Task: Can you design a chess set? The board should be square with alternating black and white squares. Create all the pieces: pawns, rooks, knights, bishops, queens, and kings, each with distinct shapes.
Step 1987:
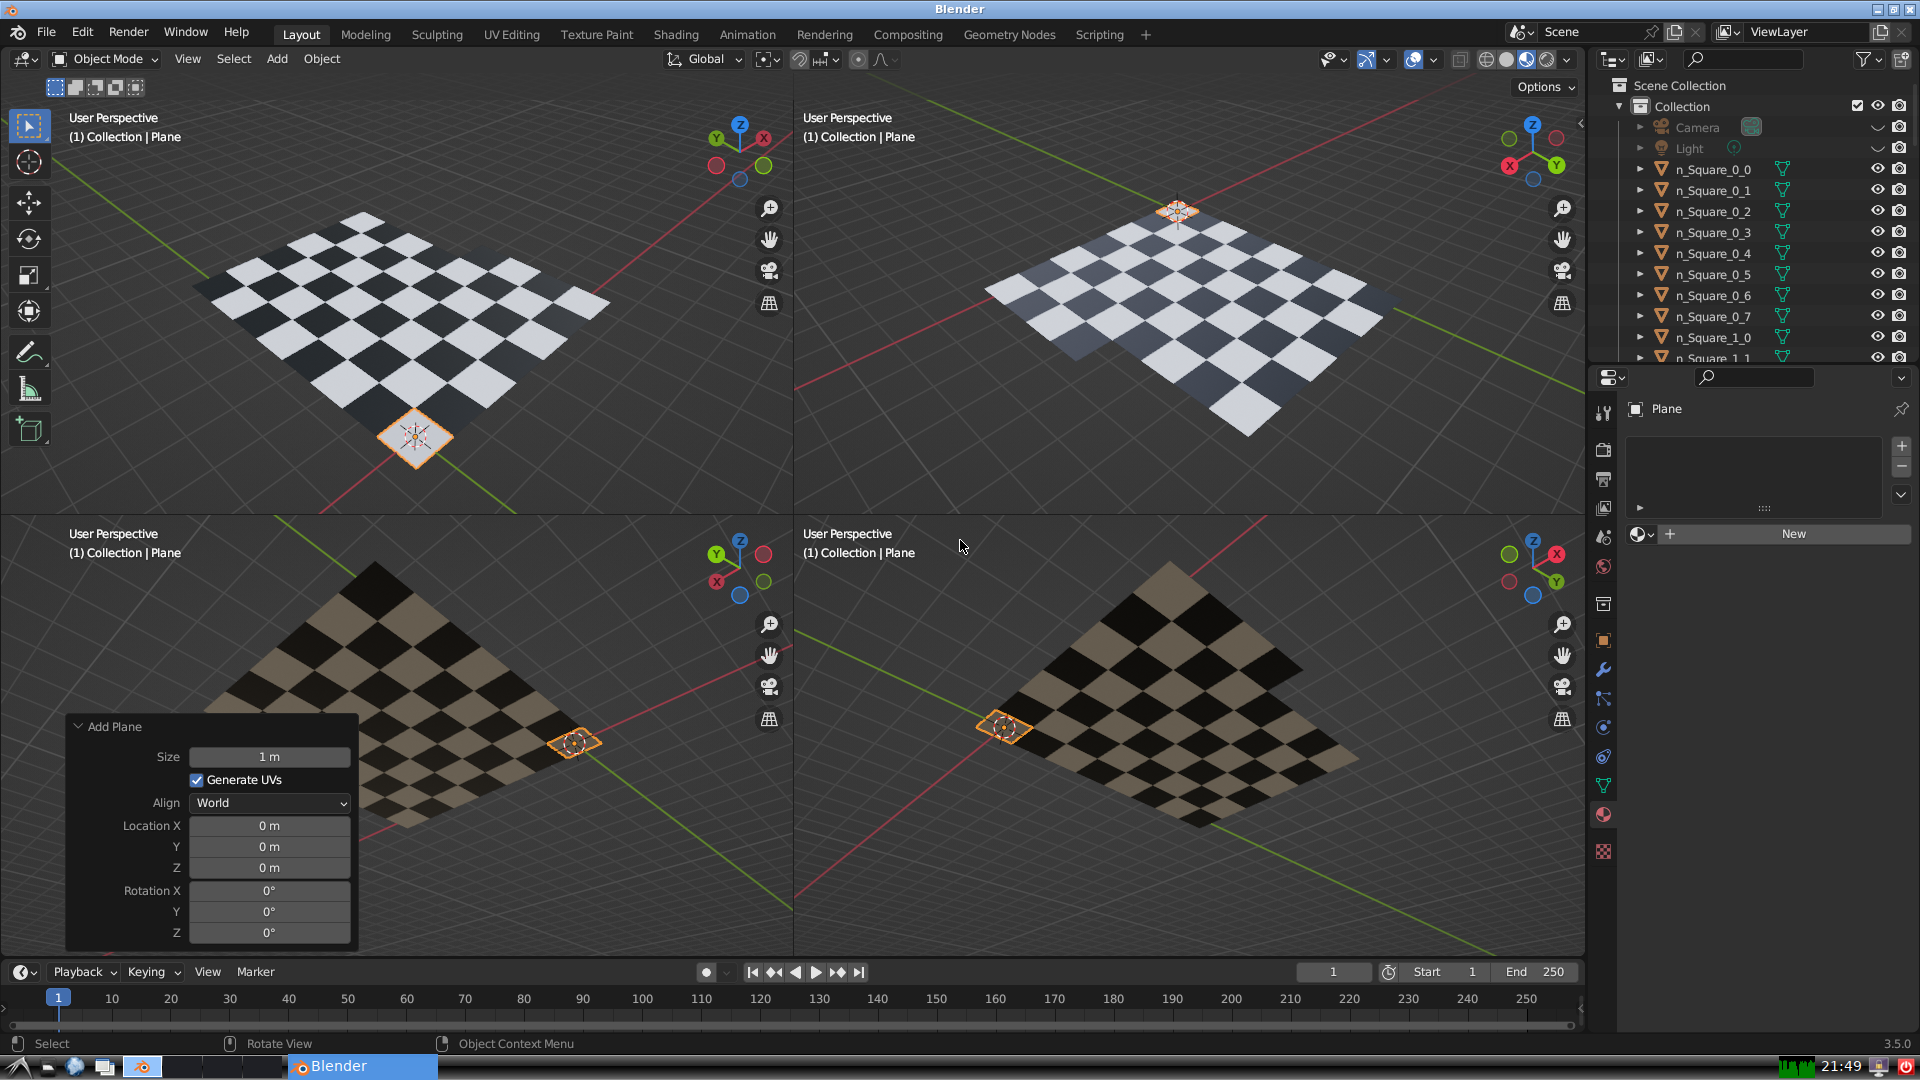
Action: {"key_press": ['Ctrl, Home']}